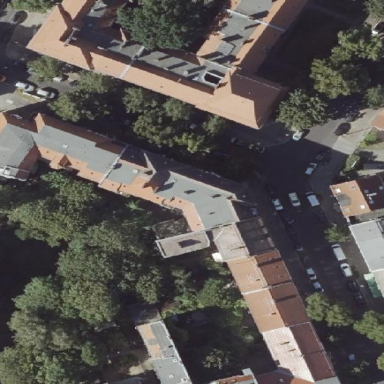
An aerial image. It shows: Building with apartments featuring unique double saltbox roof shape.